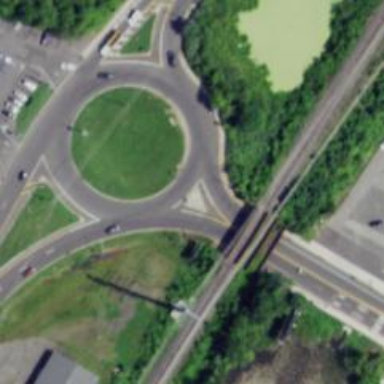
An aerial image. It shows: Roundabout on trunk highway.